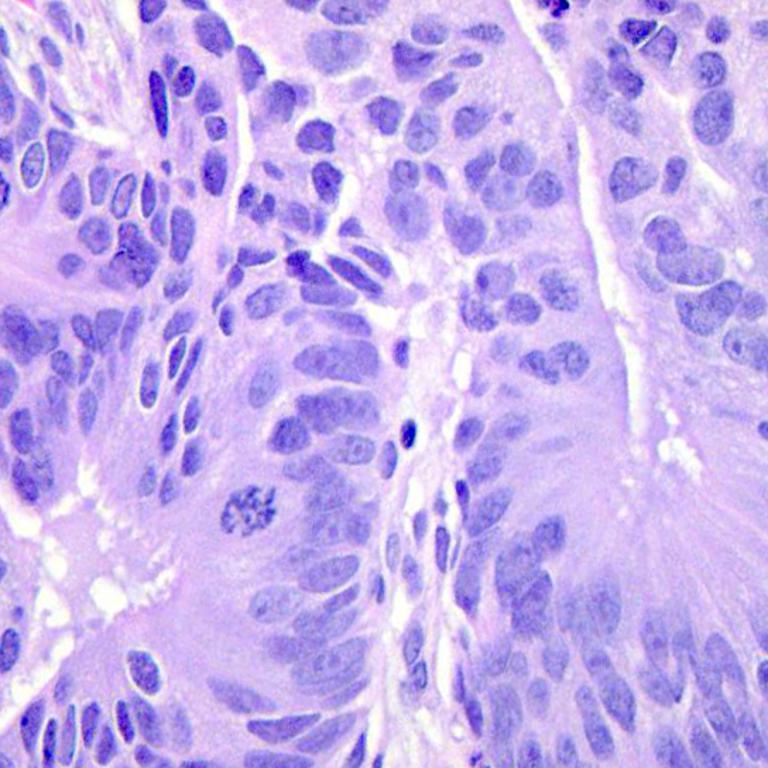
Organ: colon
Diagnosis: adenocarcinomas